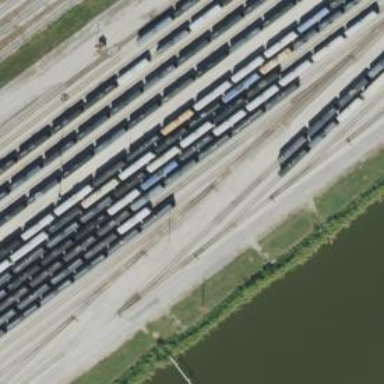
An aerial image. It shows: Railway yard used for servicing trains.